Question: ### Update: See: How to style :root without !important using proper specificity
Is it not possible?
This Style rule is totally ignored

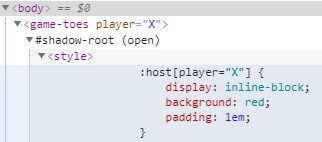
Answer: You forgot the parenthesis to <URL>:
'''
elem.attachShadow({mode: 'open'})
.innerHTML = '
<style>
:host([player="X"]) {
display: inline-block;
background: red;
padding 1em;
}
</style>
Hello World'
'''
'''
<game-toes id=elem player="X"></game-toes>
'''